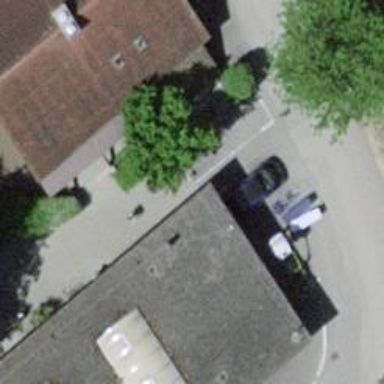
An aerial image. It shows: Charging station.